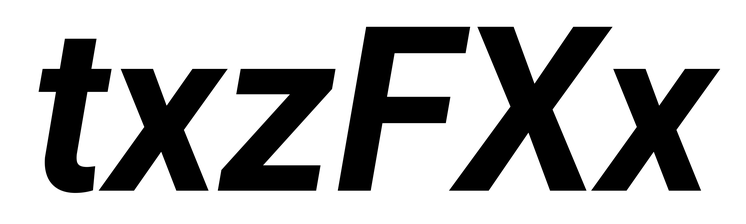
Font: Roboto-Italic_Bold_Italic